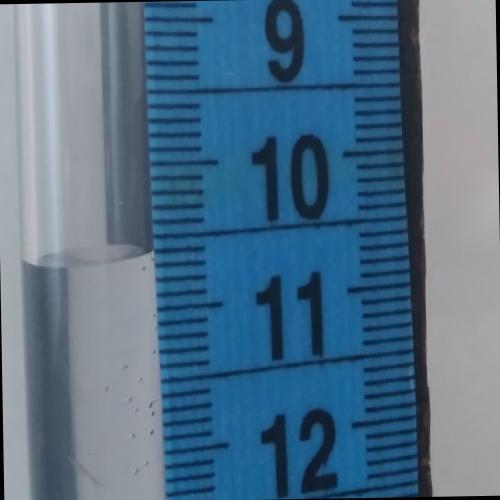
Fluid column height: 10.6 cm